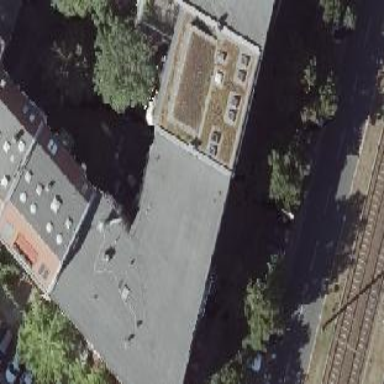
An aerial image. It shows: White apartment building with red gambrel roof made of roof tiles.